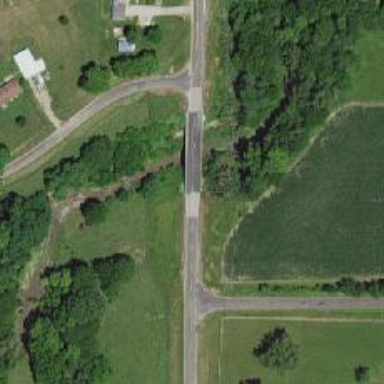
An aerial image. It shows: Unclassified road on bridge.